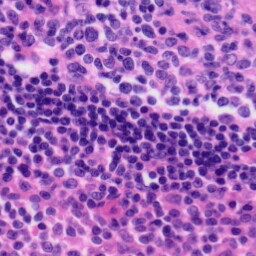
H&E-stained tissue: Tonsil